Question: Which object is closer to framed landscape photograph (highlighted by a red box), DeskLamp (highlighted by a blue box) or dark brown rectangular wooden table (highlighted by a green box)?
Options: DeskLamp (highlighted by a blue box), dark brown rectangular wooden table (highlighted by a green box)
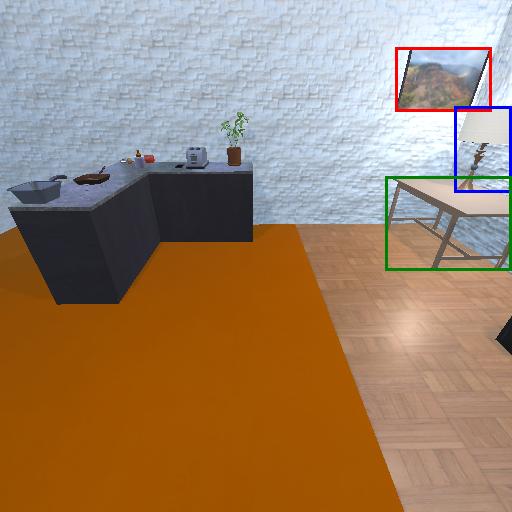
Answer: DeskLamp (highlighted by a blue box)